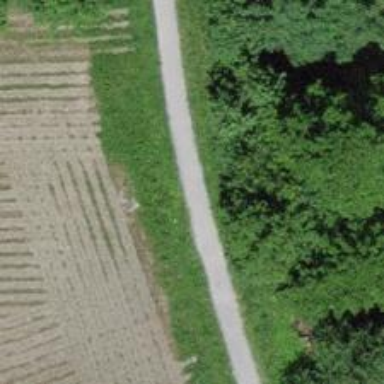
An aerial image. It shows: Unpaved path.